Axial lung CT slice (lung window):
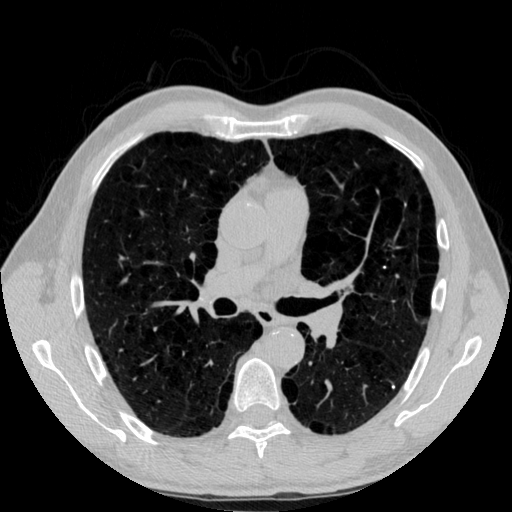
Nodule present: no